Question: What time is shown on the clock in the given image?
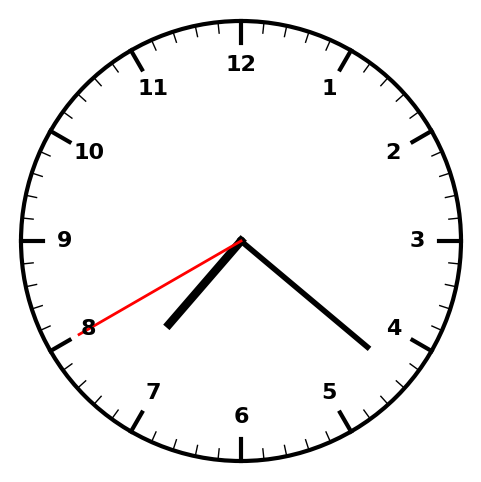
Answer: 07:21:40